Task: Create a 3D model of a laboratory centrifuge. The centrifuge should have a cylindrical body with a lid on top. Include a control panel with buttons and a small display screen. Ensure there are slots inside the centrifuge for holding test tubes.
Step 38:
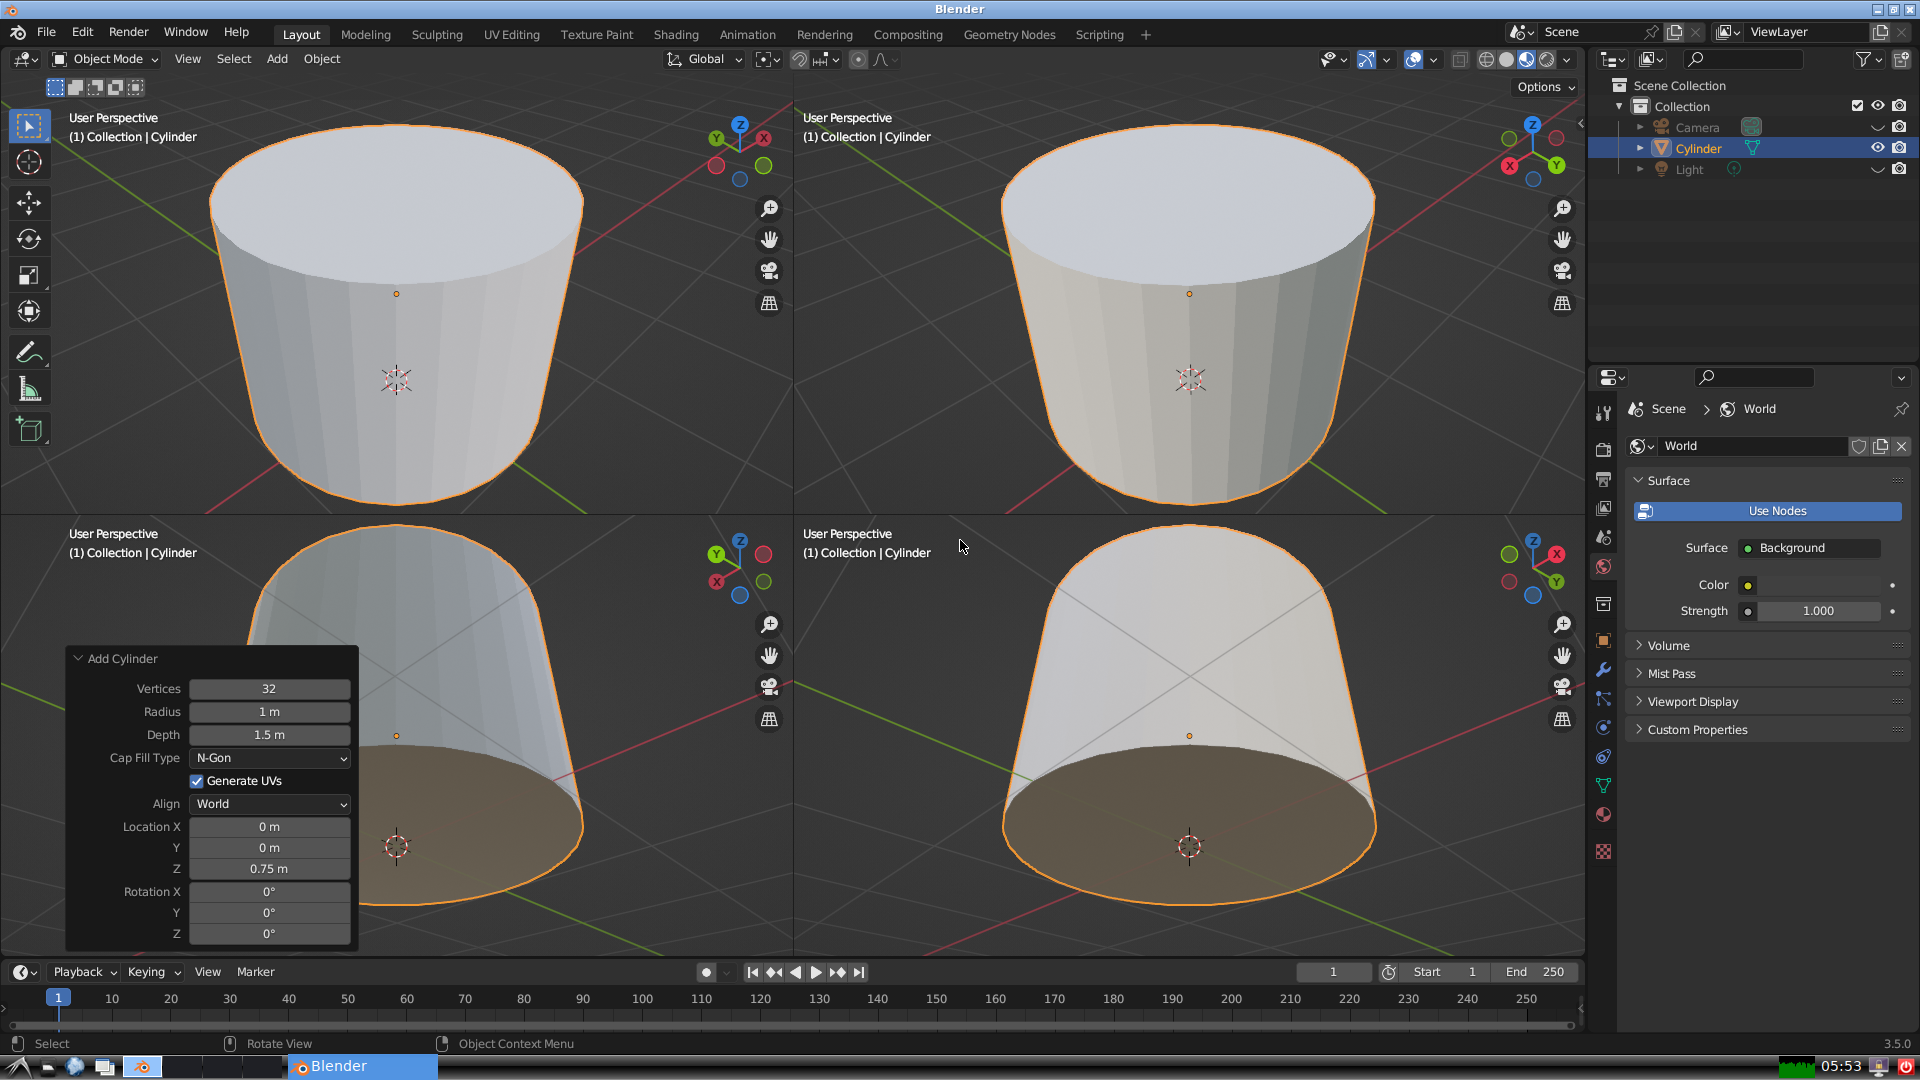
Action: {"mouse_move": [1608, 631]}